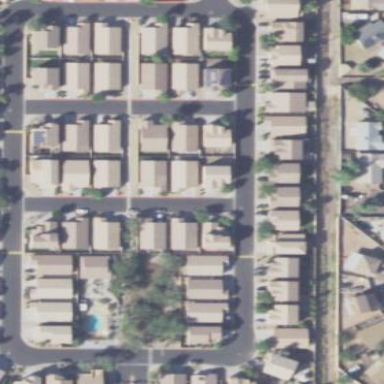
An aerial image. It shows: Residential area within neighborhood.